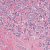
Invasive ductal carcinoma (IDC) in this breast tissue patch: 1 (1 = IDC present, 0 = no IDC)